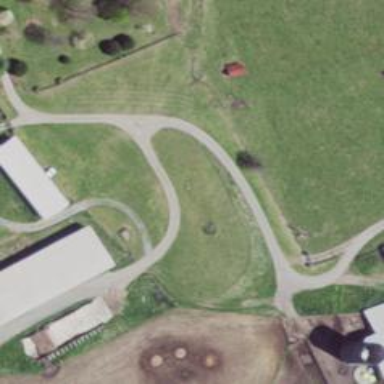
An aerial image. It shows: Driveway leading to service road.